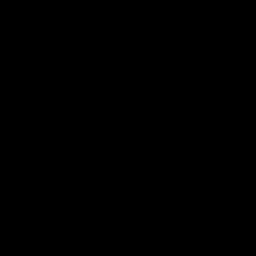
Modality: MD
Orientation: sagittal
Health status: healthy
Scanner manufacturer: siemens
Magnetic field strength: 3 T
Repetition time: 12 s
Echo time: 0.092 s